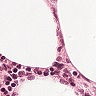
Metastatic tissue present: no